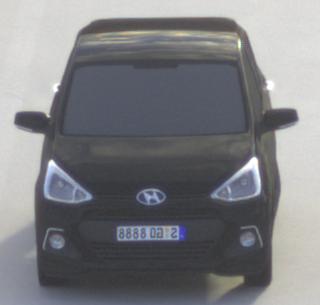
Make: Hyundai
Model: i10
Detailed model: Gen. 2
Model produced from: 2013
Model produced until: 2019
Doors: 5
Color: black
Road condition: dry road
Daytime: morning or afternoon
Contrast: medium contrast